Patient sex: M
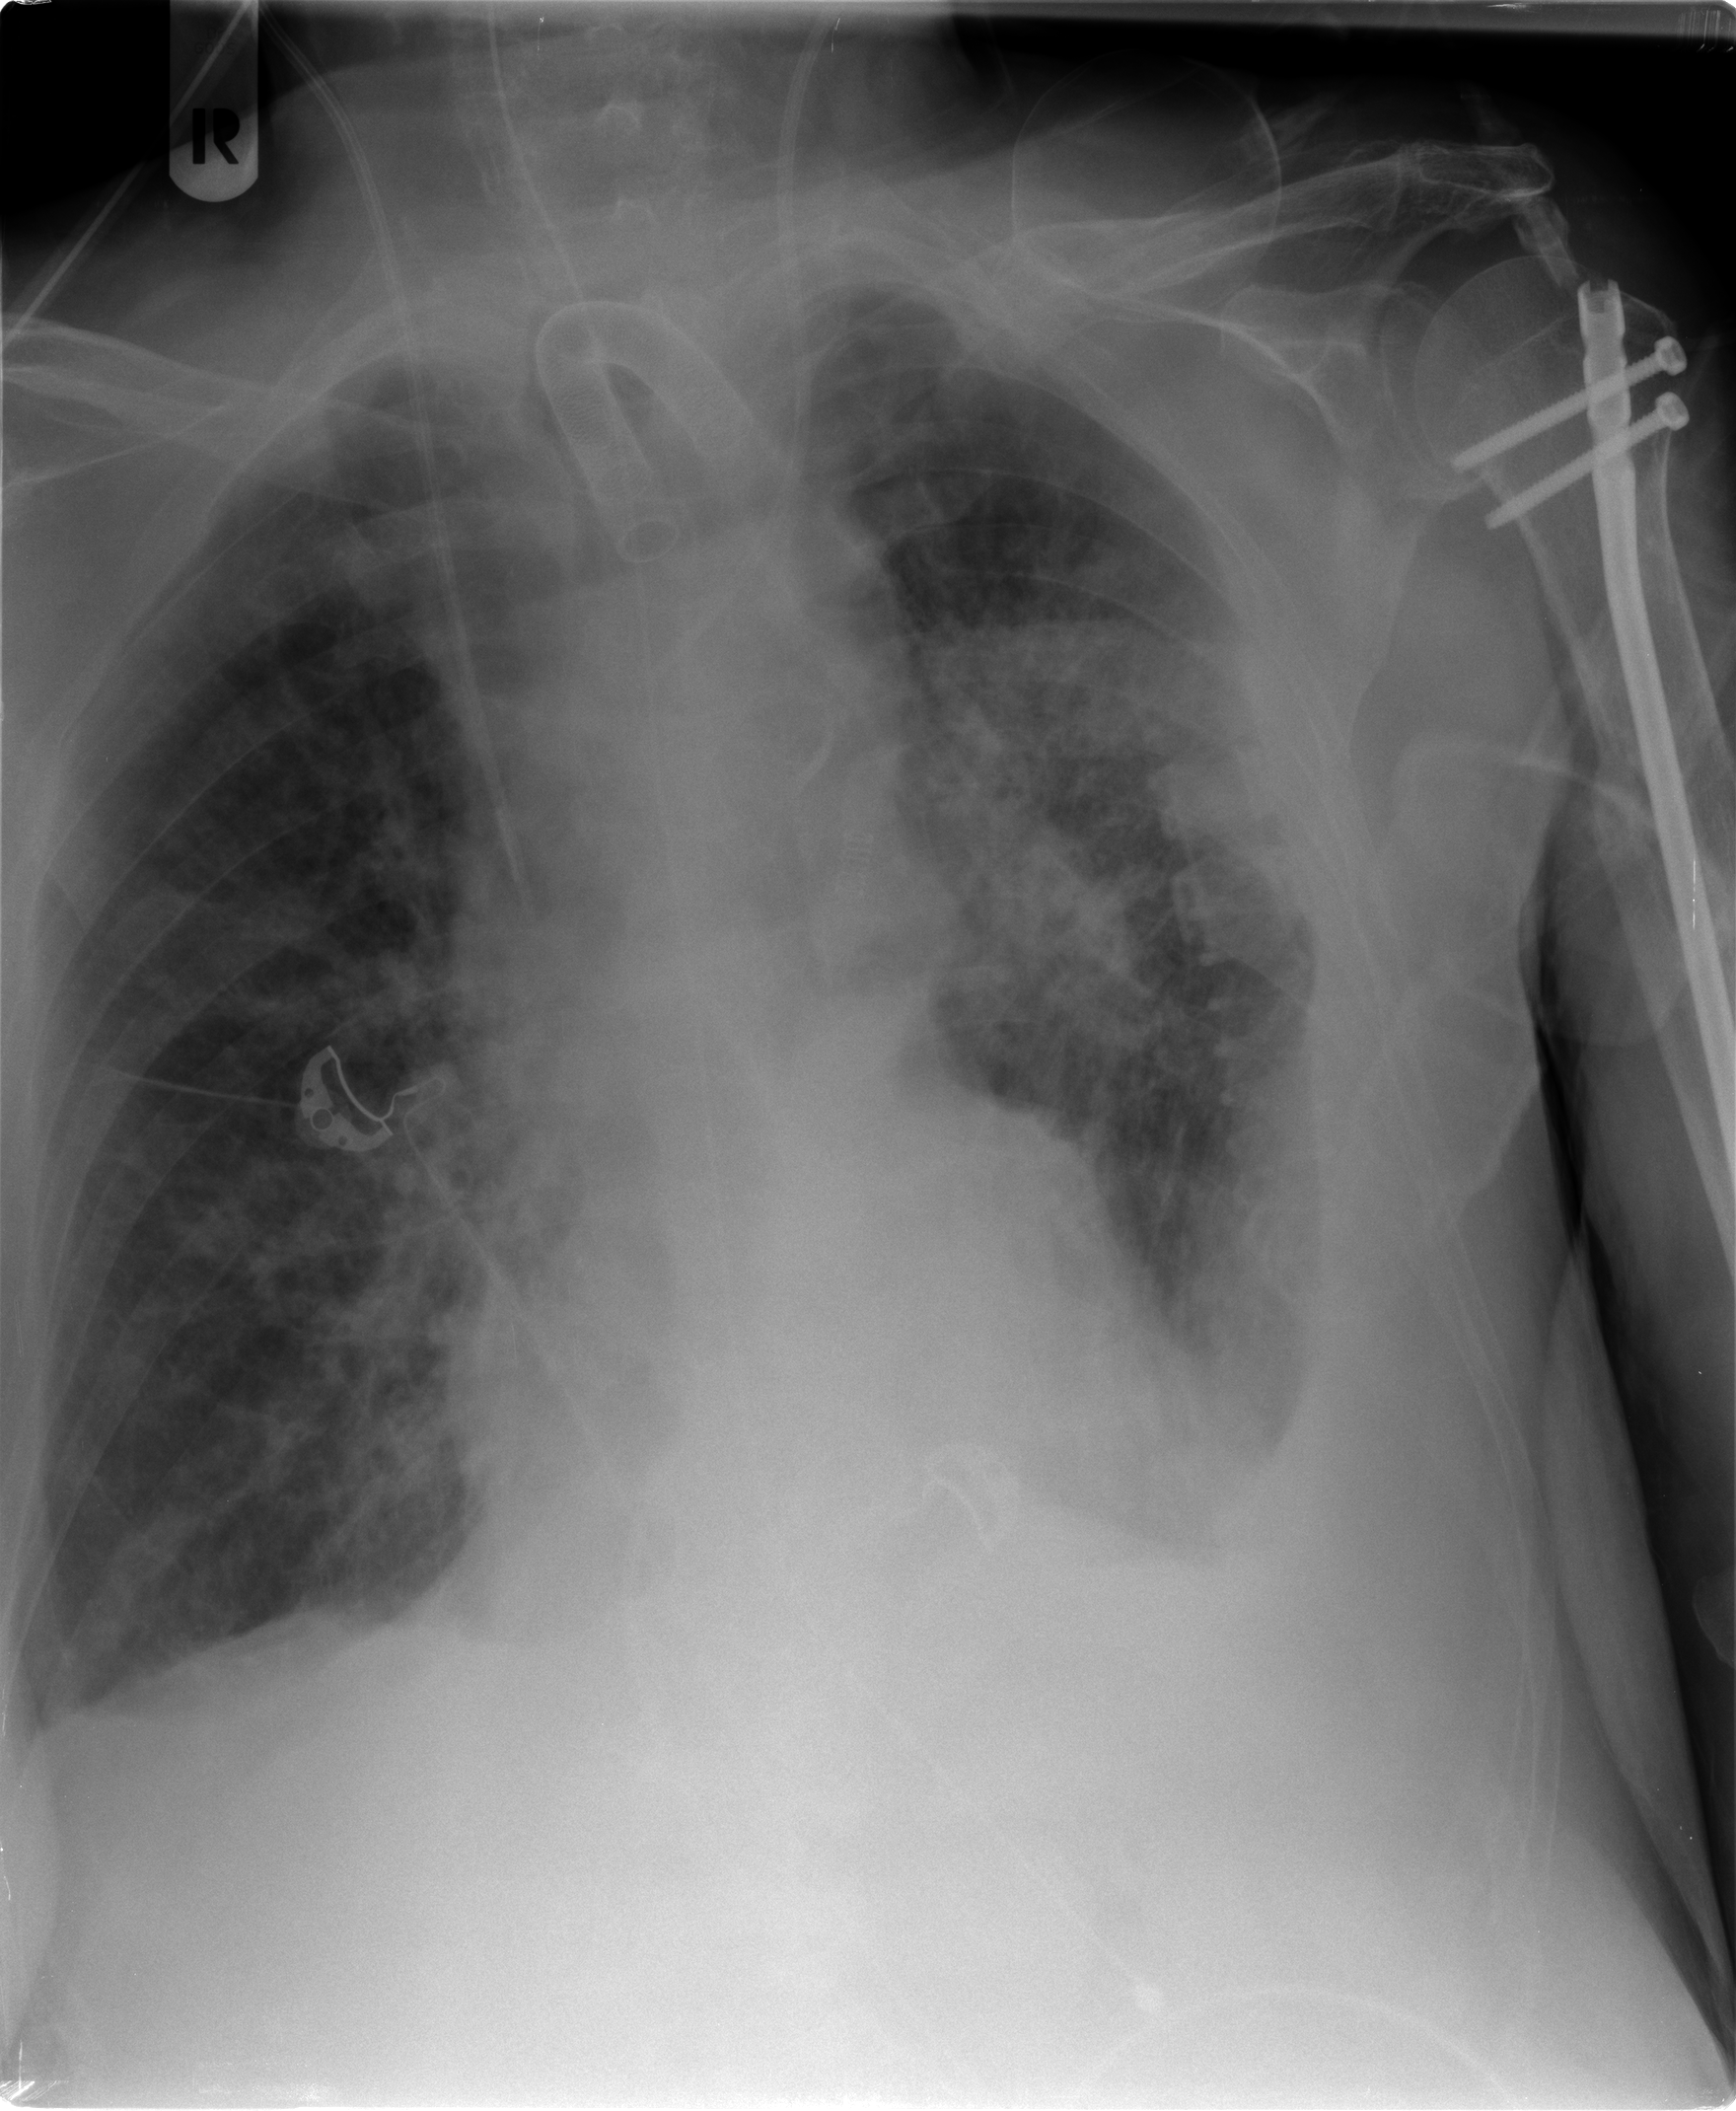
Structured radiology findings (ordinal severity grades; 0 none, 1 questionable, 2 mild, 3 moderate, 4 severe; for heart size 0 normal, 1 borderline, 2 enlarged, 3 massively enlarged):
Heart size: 0
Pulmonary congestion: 3
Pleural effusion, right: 1
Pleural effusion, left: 2
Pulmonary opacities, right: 2
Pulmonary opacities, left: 3
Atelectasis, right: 2
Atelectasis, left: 3